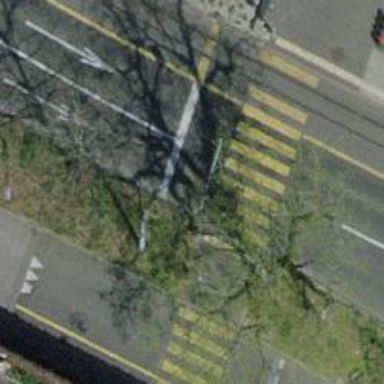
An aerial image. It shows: Road crossing with traffic signals.